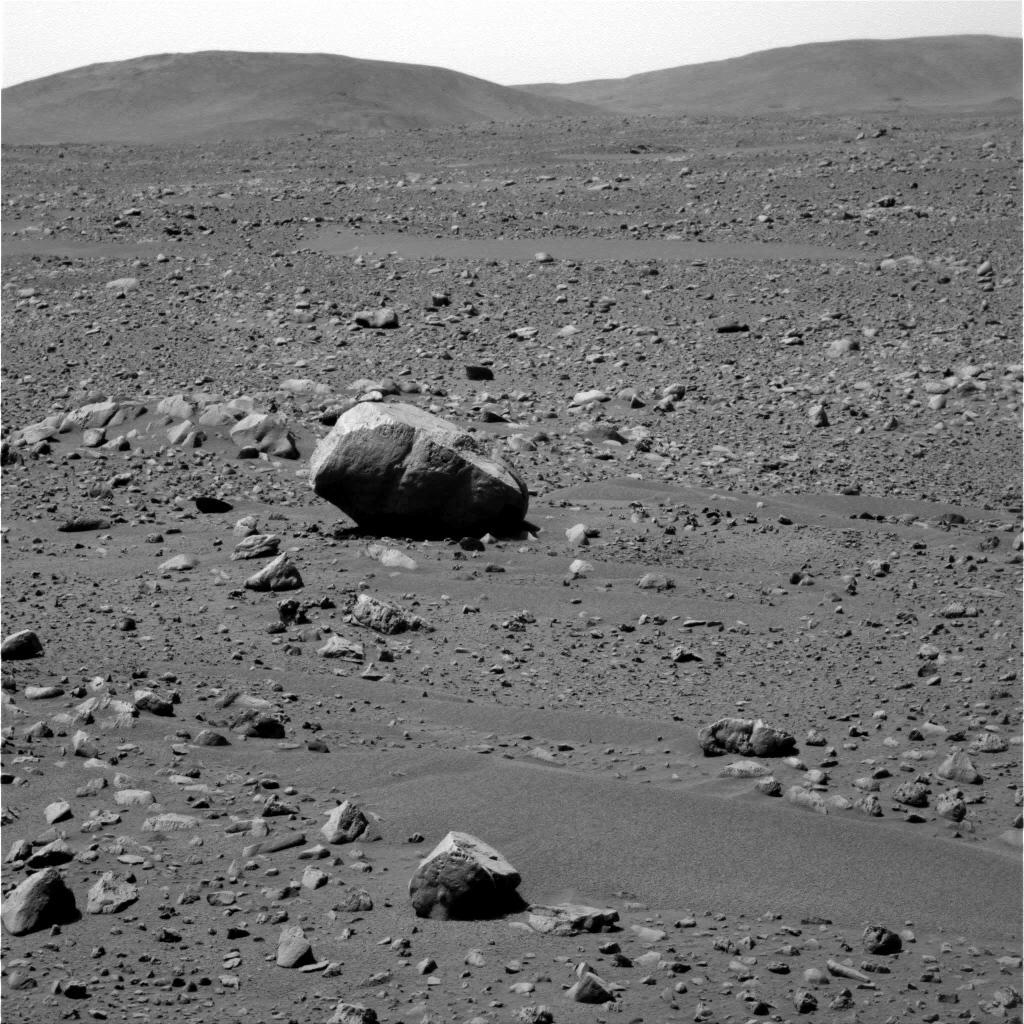
Terrain classes present: Gravel / Sand / Soil, Rock, Shadow, Sky / Distant Mountains